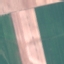
Land use / land cover class: AnnualCrop